Interaction volume radius: 10 \u00c5
Interaction volume height: 15 \u00c5
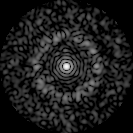
Disorder parameter: 0.8369